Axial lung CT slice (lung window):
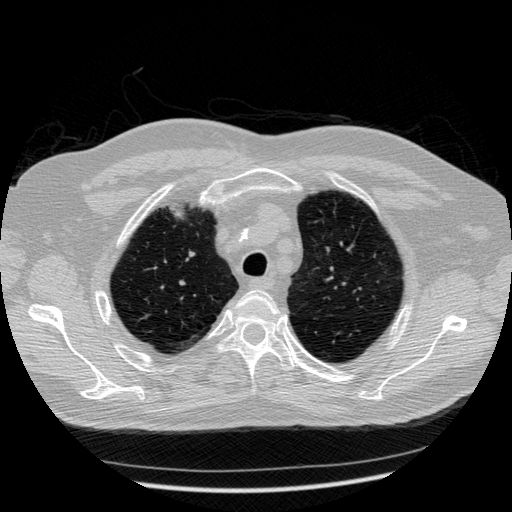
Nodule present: no